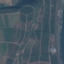
Land use / land cover class: PermanentCrop